九年级 · 变换几何
在 $R t \triangle A B C$ 中, $\angle A C B=90^{\circ}, \cos B=\frac{2}{3}$, 把这个直角三角形绕顶点 $C$ 旋转后得到 $R t \triangle F E C$, 其中点 $E$ 正好落在 $A B$ 上, $E F$ 与 $A C$ 相交于点 $D$, 那么 $\frac{A E}{E B}=$ ,$\frac{A D}{F D}=$
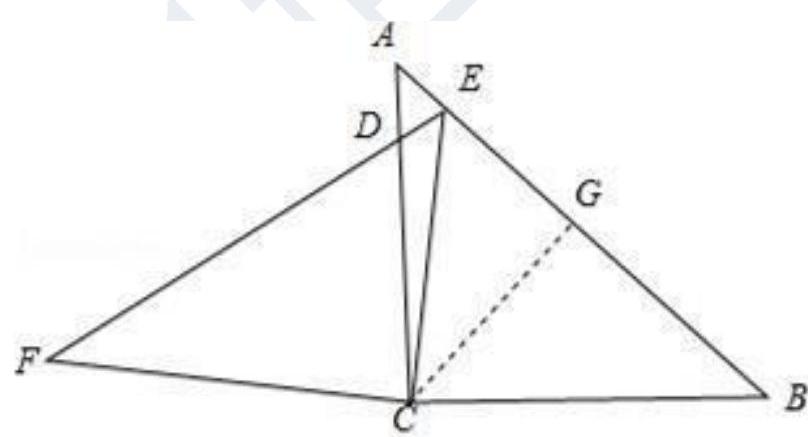
答案: $\frac{1}{8} ; \frac{\sqrt{5}}{15}$
解析: 过 $C$ 作 $C G \perp A B$ 于 $G$,

$\because \cos B=\frac{2}{3}$,

设 $B C=2, A B=3$, 由勾股定理得 $A C=\sqrt{5}$,
$\therefore B G=\frac{4}{3}$,

由旋转的性质得 $C E=B C=2, F C=A C=\sqrt{5}, \angle F=\angle A$,

$\therefore B G=E G$,

$\therefore B E=2 \times \frac{4}{3}=\frac{8}{3}$,

$\therefore \frac{A E}{B E}=\frac{\frac{1}{3}}{\frac{8}{3}}=\frac{1}{8}$

$\because \angle F D C=\angle A D E$,

$\therefore \triangle A D F \sim \triangle F D C$,

$$
\therefore \frac{A D}{F D}=\frac{A E}{C F}=\frac{\frac{1}{3}}{\sqrt{5}}=\frac{\sqrt{5}}{15}
$$

故答案为 $\frac{1}{8} ； \frac{\sqrt{5}}{15}$.